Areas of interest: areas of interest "Eighth Floor Hotel"
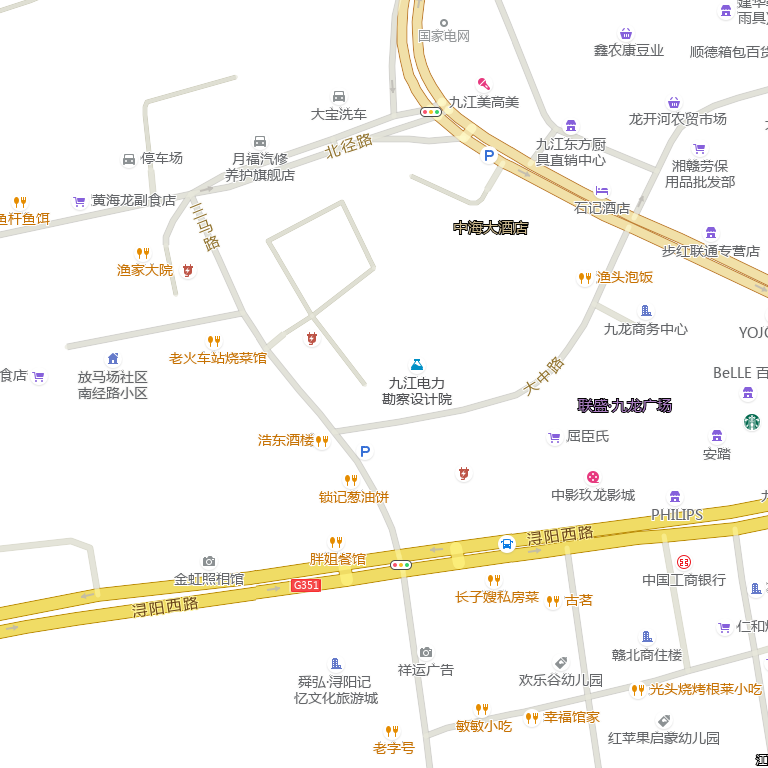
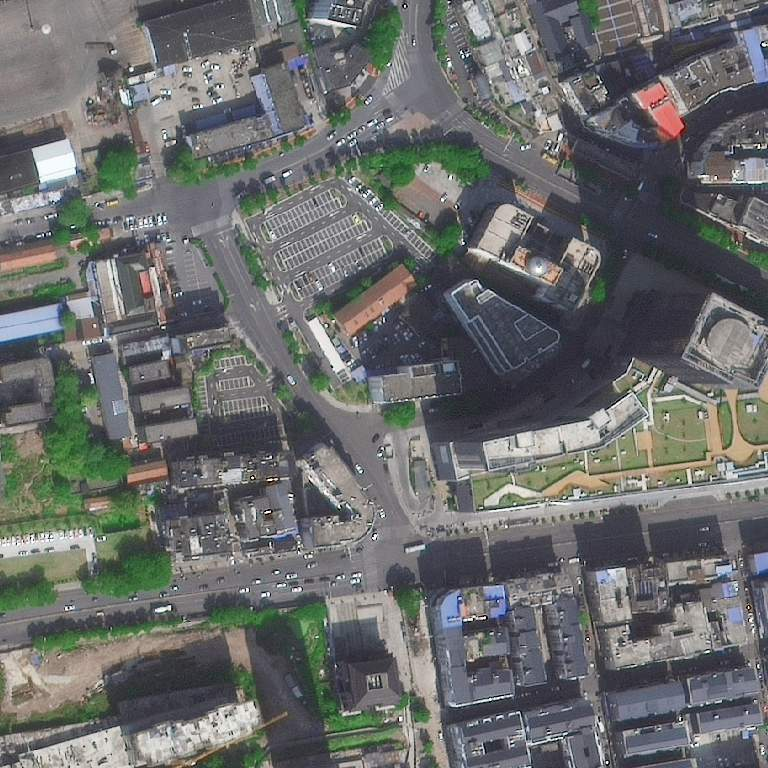